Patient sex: F
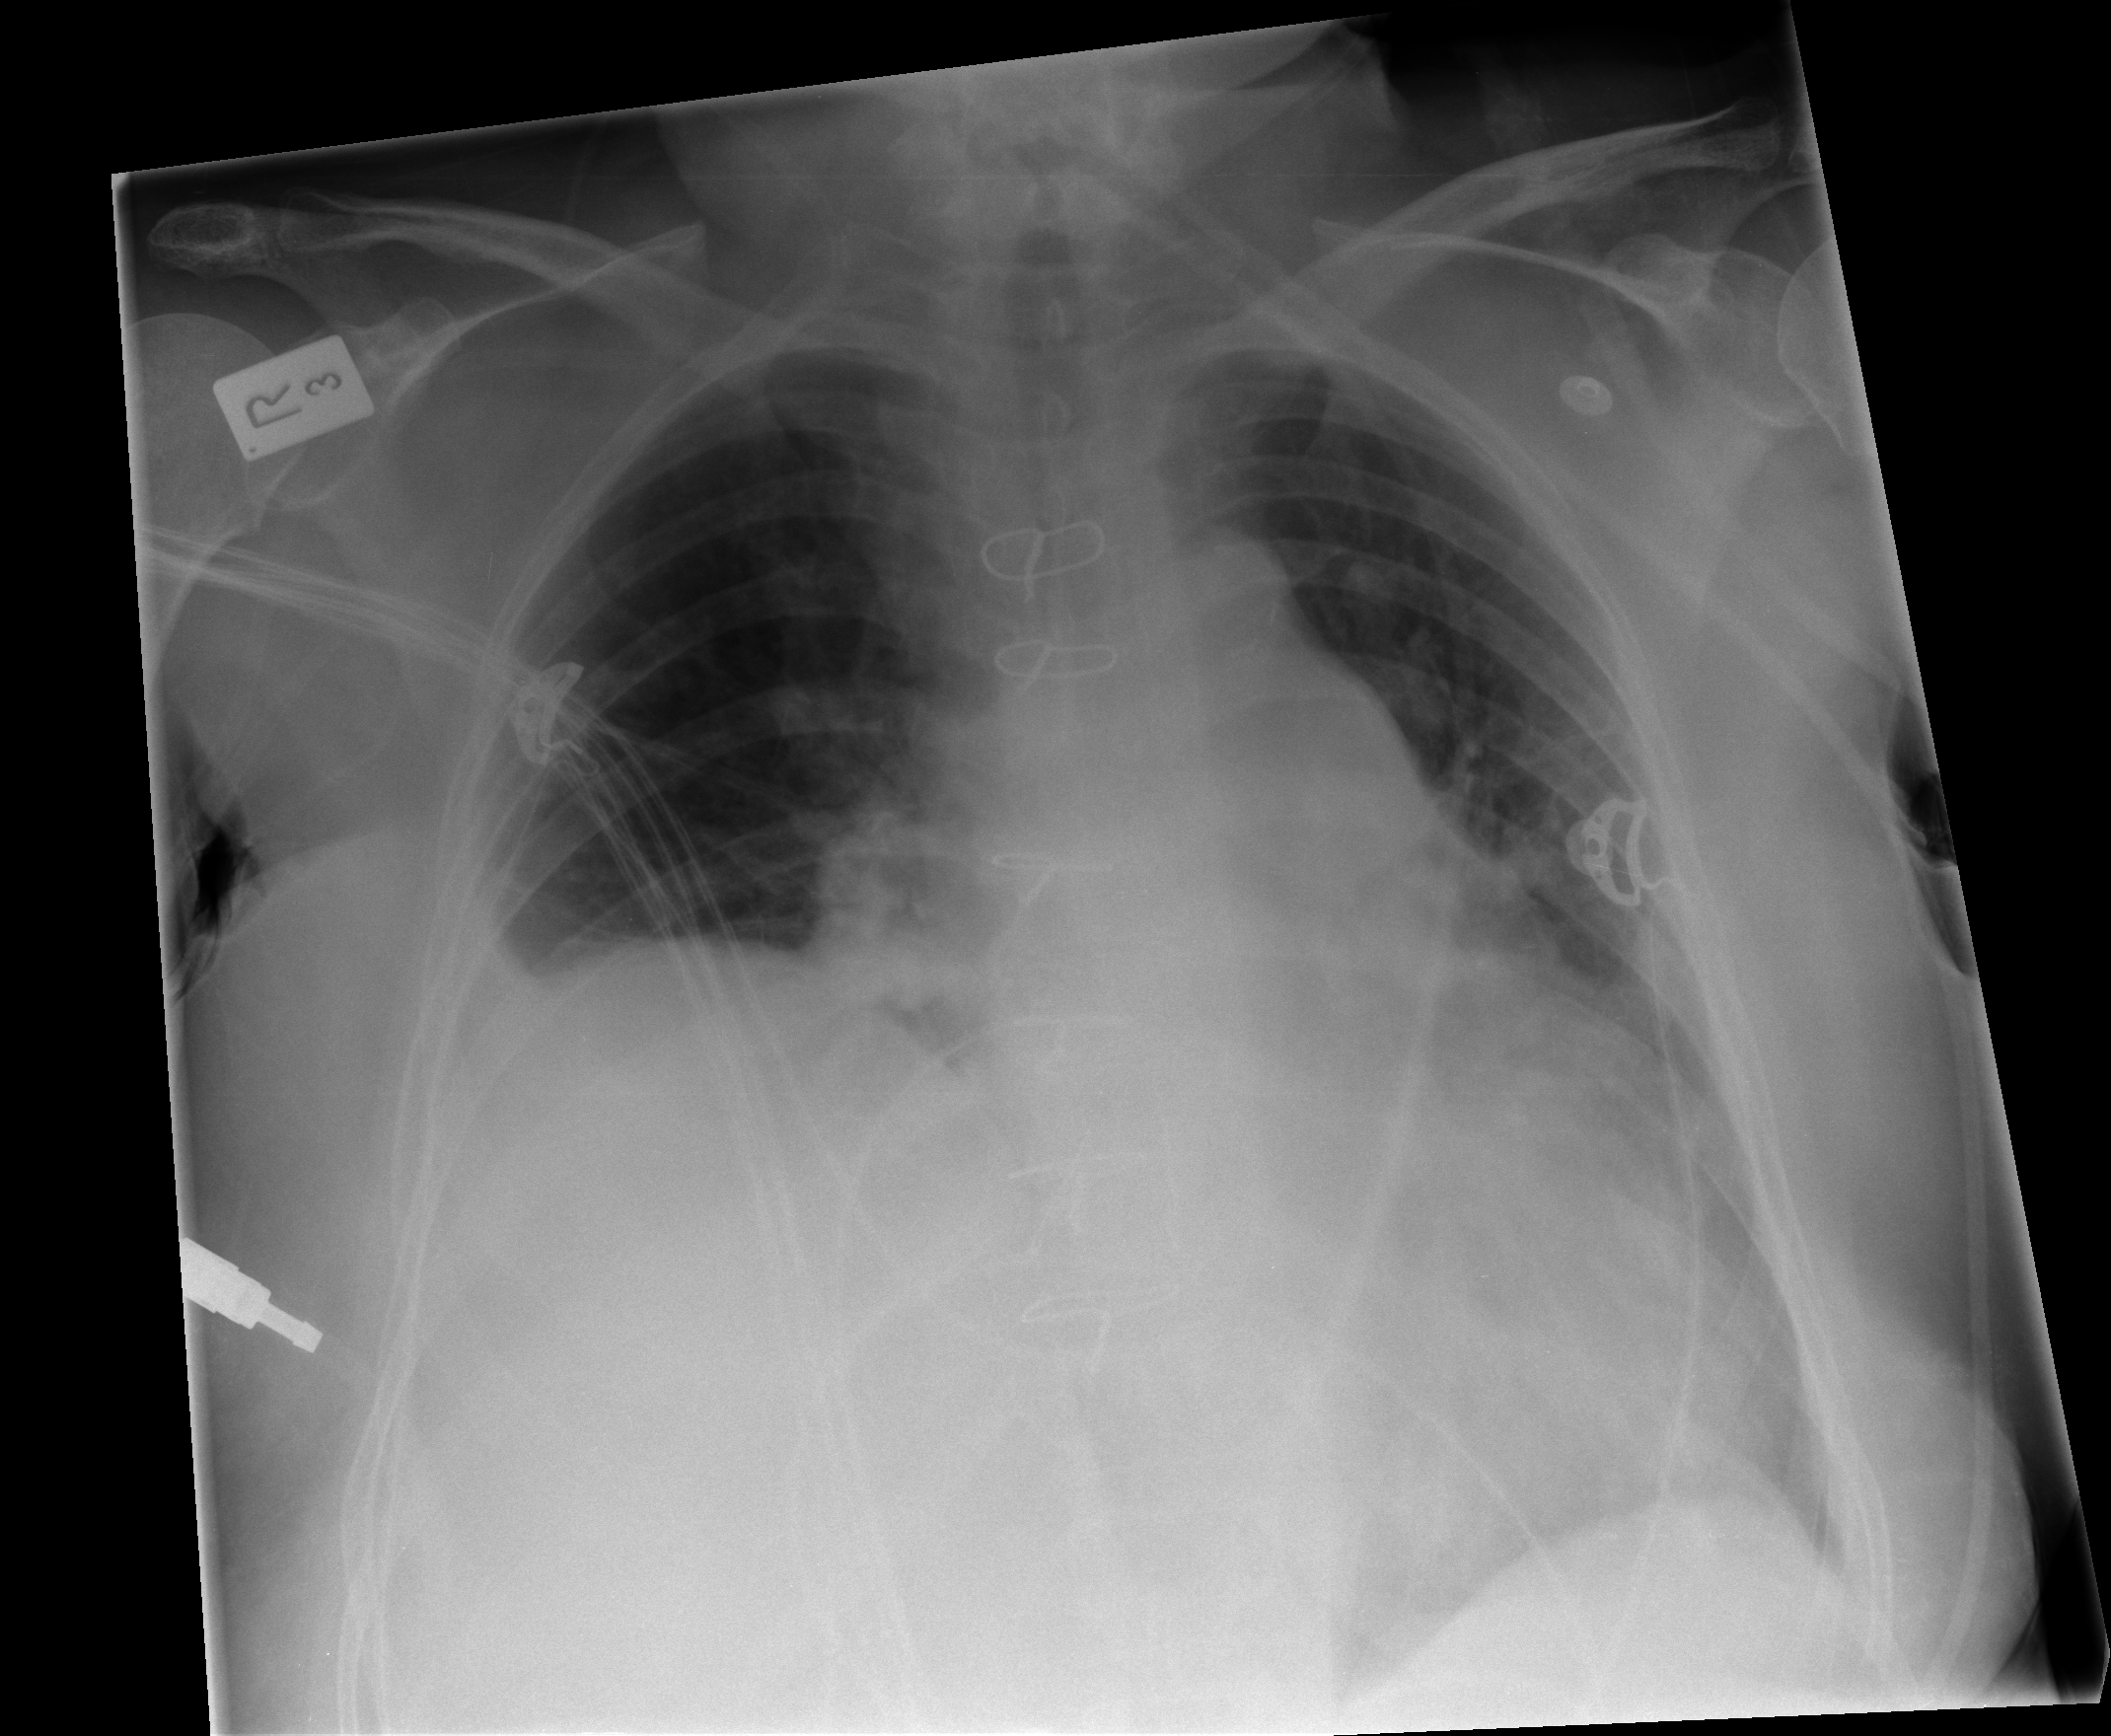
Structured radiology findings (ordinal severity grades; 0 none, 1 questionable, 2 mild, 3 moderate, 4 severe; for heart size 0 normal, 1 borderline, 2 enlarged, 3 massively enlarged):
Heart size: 2
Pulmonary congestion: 2
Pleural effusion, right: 2
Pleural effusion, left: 2
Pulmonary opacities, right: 2
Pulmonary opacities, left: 2
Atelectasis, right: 2
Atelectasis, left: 2